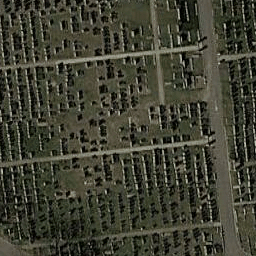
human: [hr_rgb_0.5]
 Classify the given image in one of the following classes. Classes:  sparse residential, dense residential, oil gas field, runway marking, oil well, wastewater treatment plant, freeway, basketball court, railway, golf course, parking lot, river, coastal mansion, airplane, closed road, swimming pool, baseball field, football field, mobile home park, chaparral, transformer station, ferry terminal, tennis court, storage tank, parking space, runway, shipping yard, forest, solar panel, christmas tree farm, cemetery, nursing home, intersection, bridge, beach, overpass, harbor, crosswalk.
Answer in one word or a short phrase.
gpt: cemetery